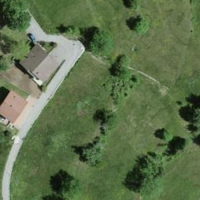
EUNIS habitat code: 24
Species observed at this site:
Juniperus communis